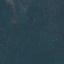
Label: Forest